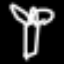
Label: palm tree